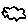
Label: cloud